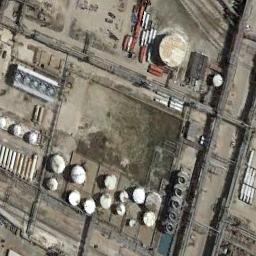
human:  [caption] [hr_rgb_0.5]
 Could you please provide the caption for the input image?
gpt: There are three white storage tanks and three silver storage tanks .

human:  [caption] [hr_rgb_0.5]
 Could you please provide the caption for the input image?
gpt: There are many neatly arranged storage tanks and many cars in the factory .

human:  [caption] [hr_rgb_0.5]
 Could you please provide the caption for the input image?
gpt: There are many storage tanks on the bare land .

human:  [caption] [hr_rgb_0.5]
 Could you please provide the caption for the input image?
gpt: There are many buildings beside the storage tanks .

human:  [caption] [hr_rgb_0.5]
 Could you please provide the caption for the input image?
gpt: There are some storage tanks arranged irregularly .